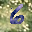
Label: 6